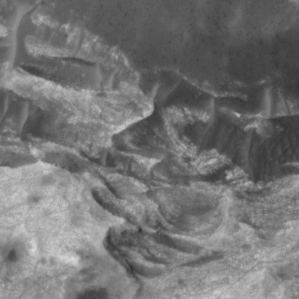
Label: non_frost